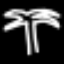
Label: palm tree